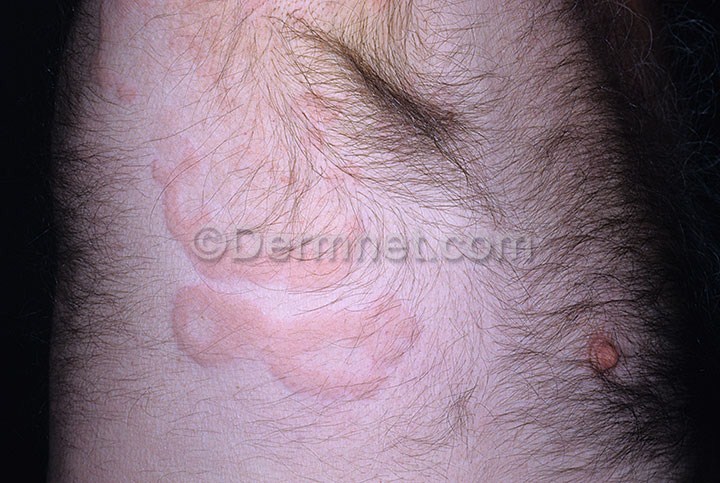
Disease: Urticaria Hives